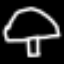
Label: mushroom